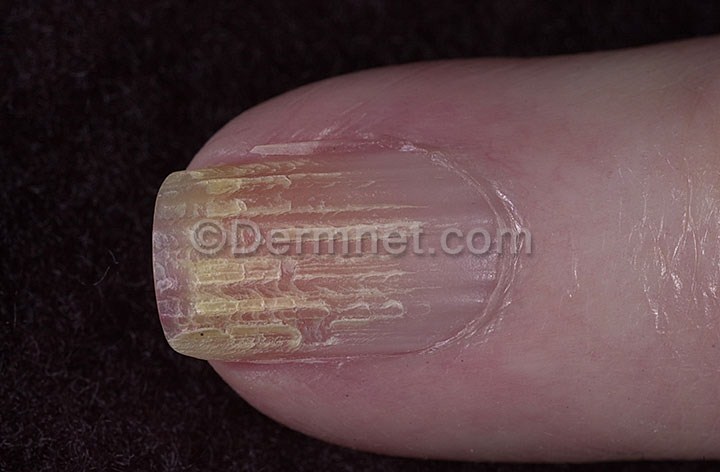
Disease: Nail Fungus and other Nail Disease